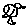
Label: bird